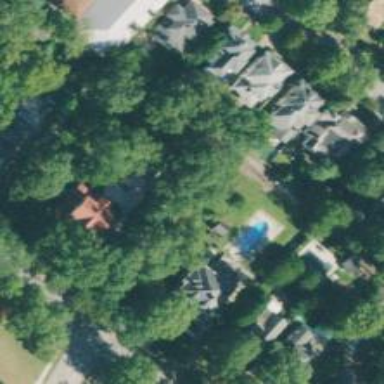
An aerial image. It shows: Park located in historic district.